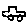
Label: car